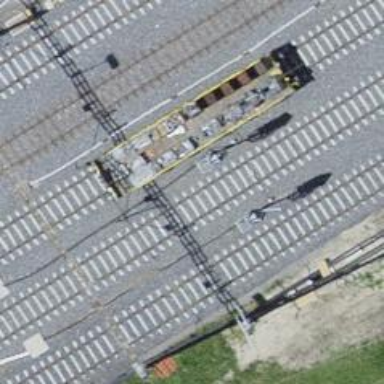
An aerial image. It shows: Railway signal.